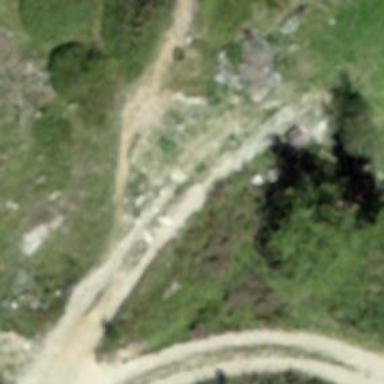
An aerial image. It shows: Rocky track.